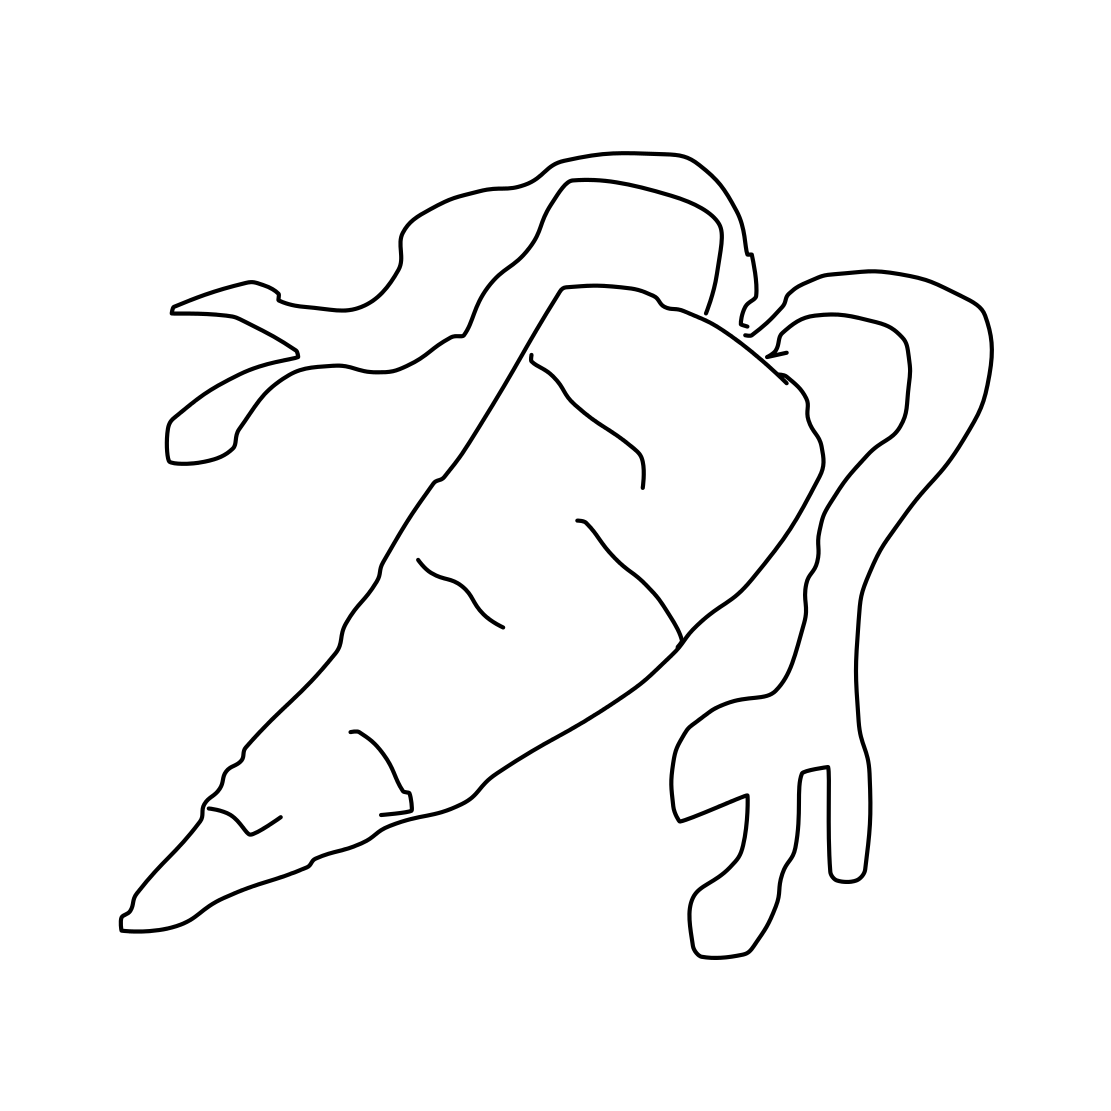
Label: carrot